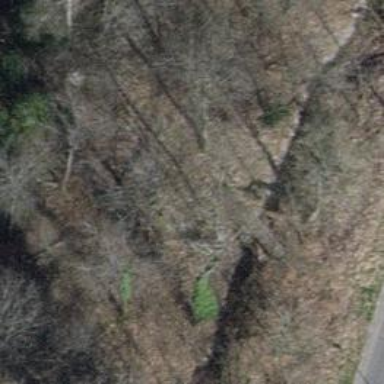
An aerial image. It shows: Path leading to bridge.